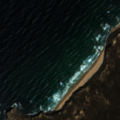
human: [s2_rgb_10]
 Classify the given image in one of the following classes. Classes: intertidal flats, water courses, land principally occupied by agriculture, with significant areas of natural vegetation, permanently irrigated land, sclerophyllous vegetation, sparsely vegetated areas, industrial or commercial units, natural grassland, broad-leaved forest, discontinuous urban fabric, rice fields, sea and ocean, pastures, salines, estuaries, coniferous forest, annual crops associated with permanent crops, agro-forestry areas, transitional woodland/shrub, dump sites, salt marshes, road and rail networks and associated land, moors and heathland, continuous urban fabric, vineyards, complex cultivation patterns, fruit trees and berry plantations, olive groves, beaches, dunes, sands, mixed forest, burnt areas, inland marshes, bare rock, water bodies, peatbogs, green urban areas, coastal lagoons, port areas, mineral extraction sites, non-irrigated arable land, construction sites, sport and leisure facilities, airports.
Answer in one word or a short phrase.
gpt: sclerophyllous vegetation, sea and ocean